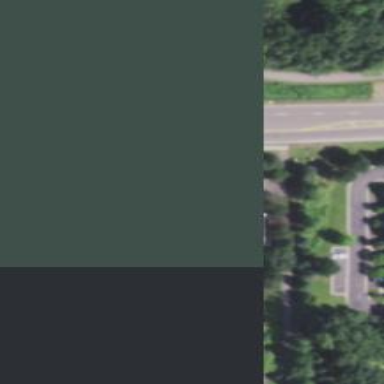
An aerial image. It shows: Stop road.